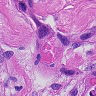
Metastatic tissue present: yes